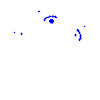
Particle: pion